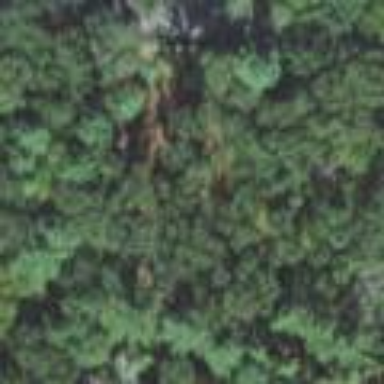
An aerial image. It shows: Woodland consisting mainly of needle-leaved trees.